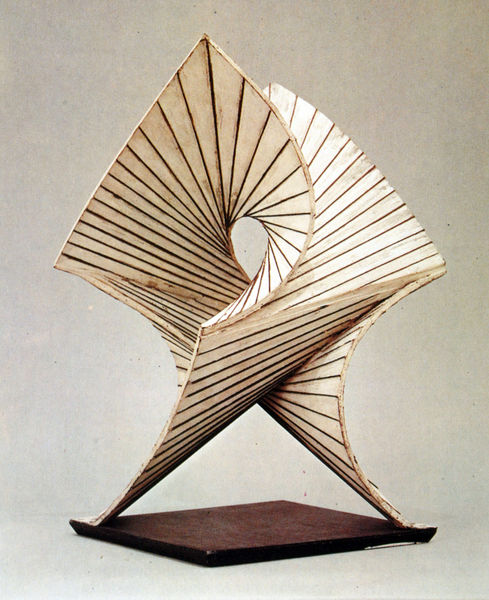
Titel: Entwicklungsfähige Oberfläche
Künstler: Anton Pevzner
Standort: Venedig
Institution: Peggy Guggenheim Collection
Schlagwörter: schatten, weiß, bewegung, braun, geschwungen, holz, licht, schwarz, sockel, tablett, figur, kontrast, skulptur, schwung, füße, papier, bogen, formen, linien, symmetrie, streifen, plastik, rechteck, linie, oberfläche, form, gebogen, gedreht, geometrisch, öffnung, struktur, konstruktion, muschel, trichter, drehung, verdreht, objekt, streben, spirale, spreizfuß